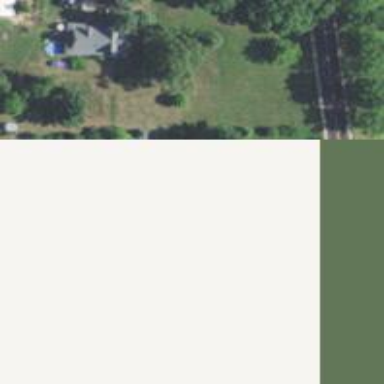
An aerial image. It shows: Driveway.